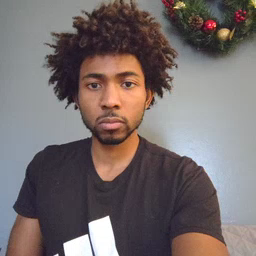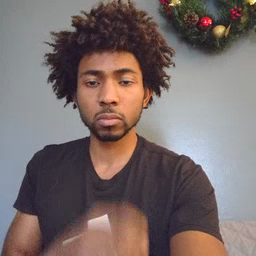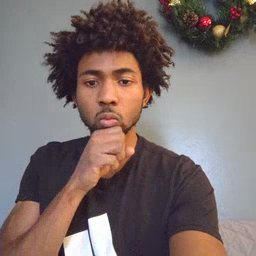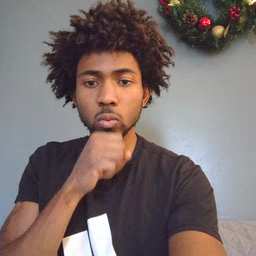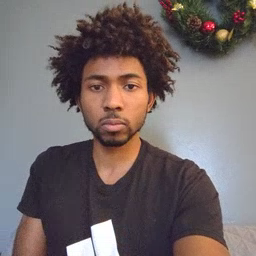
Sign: orange